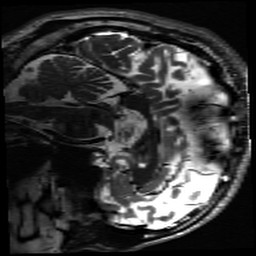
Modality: inplaneT2
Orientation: sagittal